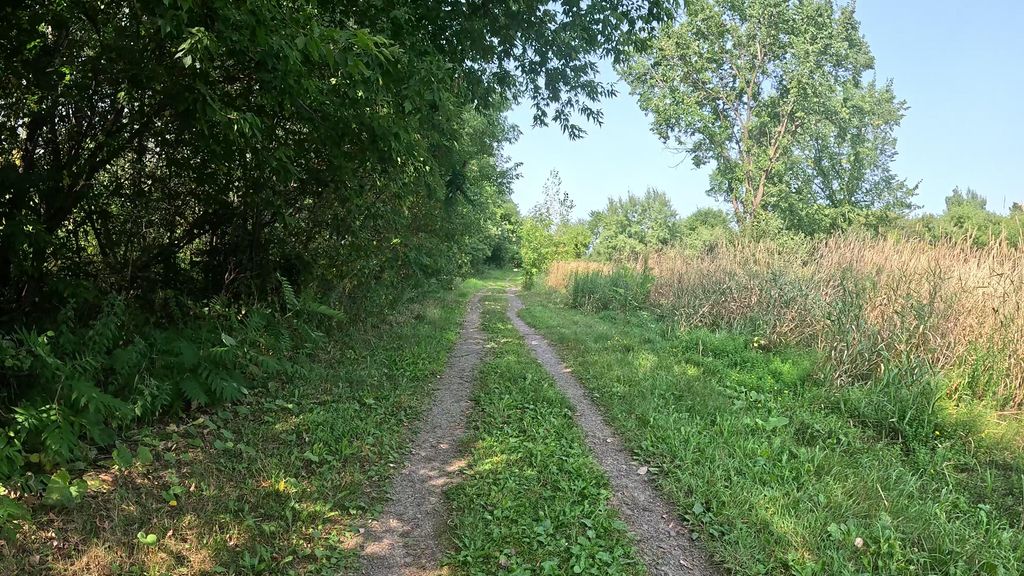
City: ottawa-gatineau